Field crop: maize
Growth stage: 2
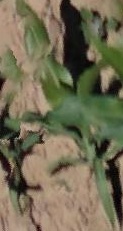
Species: maize